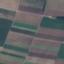
Land use / land cover: AnnualCrop